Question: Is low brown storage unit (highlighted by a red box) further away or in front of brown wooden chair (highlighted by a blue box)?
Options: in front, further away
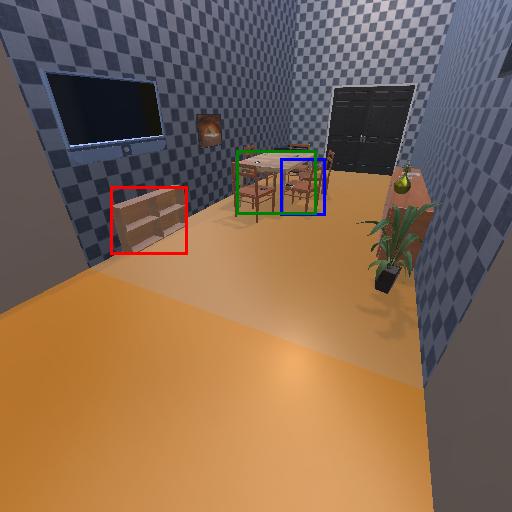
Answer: in front